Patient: sex F, age 60
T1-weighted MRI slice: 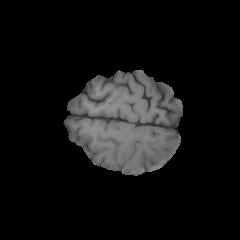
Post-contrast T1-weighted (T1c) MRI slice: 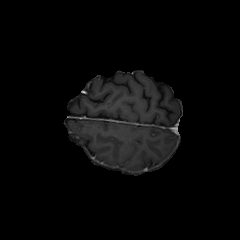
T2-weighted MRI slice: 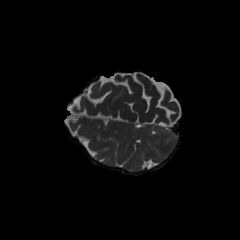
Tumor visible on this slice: no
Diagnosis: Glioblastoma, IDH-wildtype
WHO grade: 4